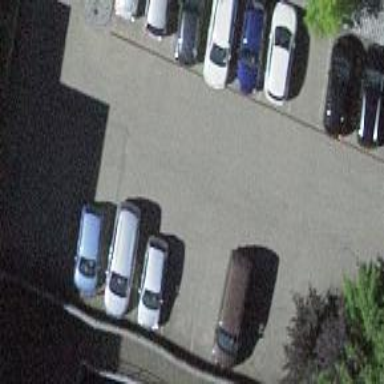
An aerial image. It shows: Parking area with asphalt surface.